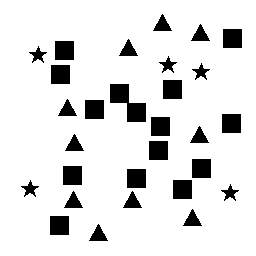
Squares: 15
Triangles: 10
Stars: 5
Total shapes: 30